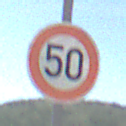
Verkehrszeichen: Geschwindigkeit50
Umgebung: Outdoor, RoadRail
Tageszeit: MorningAfternoon
Wetter: PartlyCloudy
Licht: Natural
Jahreszeit: NotSpecified
Kontrast: HighContrast